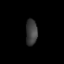
Tissue: lung
Cell type: Others
Senescence score: 0.1717
Nuclear area (px): 294
Mean DAPI intensity: 61.541